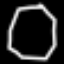
Label: octagon